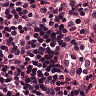
Metastatic tissue present: no